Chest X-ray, PA view. Patient: 63 years old, sex M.
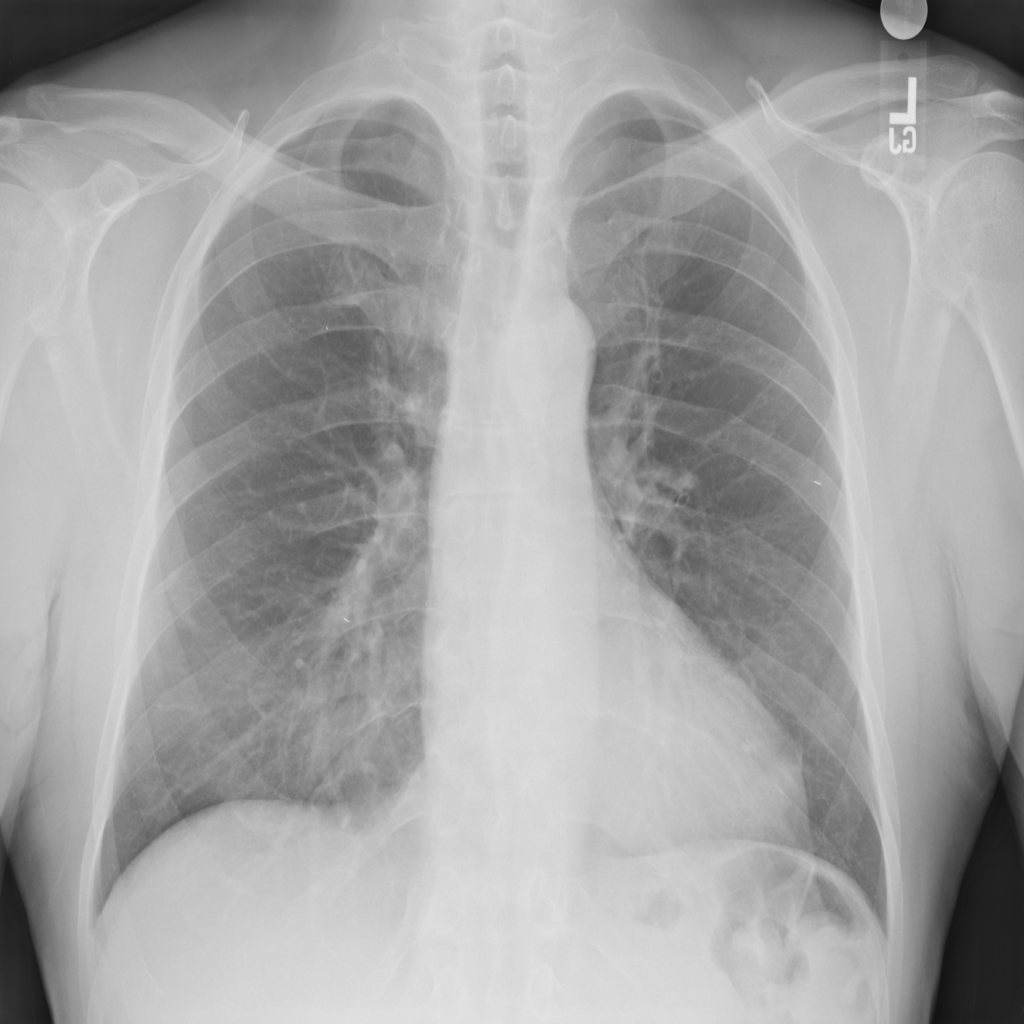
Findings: No Finding